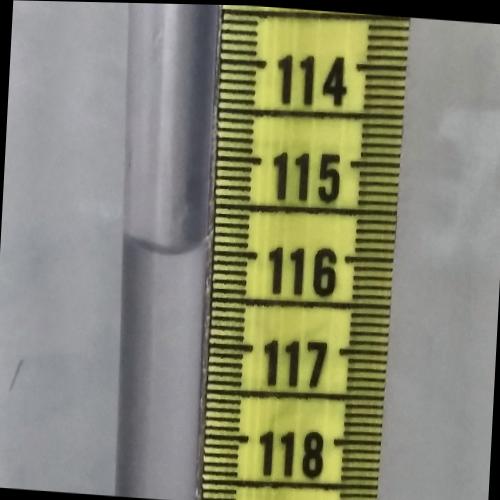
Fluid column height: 116.0 cm